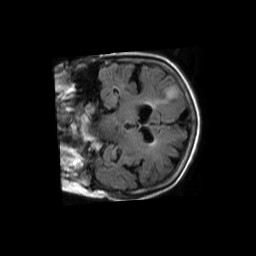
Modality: FLAIR
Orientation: coronal
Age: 78
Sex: female
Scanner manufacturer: philips
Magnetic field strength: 1.5 T
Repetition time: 6 s
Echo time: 0.12 s